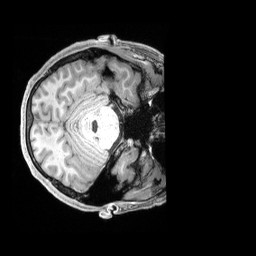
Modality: T1w
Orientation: axial
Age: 23
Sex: male
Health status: healthy
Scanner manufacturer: siemens
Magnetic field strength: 3 T
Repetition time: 2.4 s
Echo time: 0.00228 s